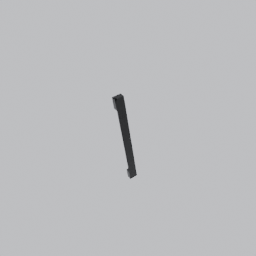
Label: lighting